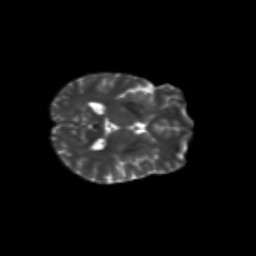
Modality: T2w
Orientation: axial
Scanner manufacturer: siemens
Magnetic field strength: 3 T
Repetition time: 9.2 s
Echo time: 0.084 s